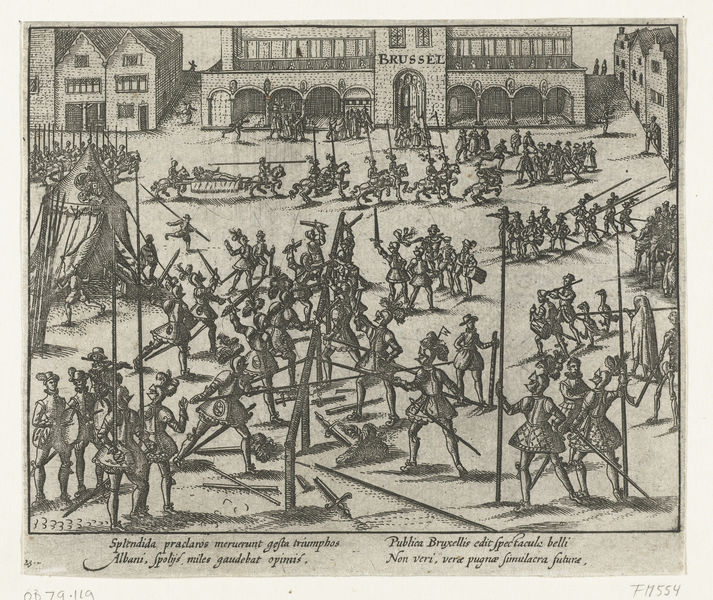
Titel: Toernooi op de Grote Markt te Brussel
Standort: Amsterdam
Institution: Rijksmuseum
Schlagwörter: crowd, fight, men, people, soldier, soldiers, sword, swords, old, fighting, horses, building, street, armor, armour, helmet, knight, army, battle, injured, town, human, square, buildings, medieval, war, horse, chariot, tent, humans, spears, sharp, practice, spear, knights, helmets, brussels, lance, weapons, belgium, wounded, joust, training, jousting, writings, brussel, stakes, taining, wepaons